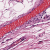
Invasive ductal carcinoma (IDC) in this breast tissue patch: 0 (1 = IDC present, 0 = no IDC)